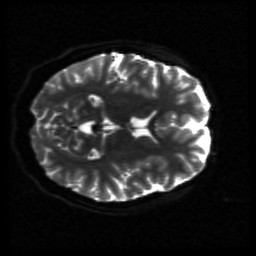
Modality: sbref
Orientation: axial
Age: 19
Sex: female
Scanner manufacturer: siemens
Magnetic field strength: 3 T
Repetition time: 3.23 s
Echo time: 0.0892 s